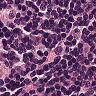
Metastatic tissue present: yes